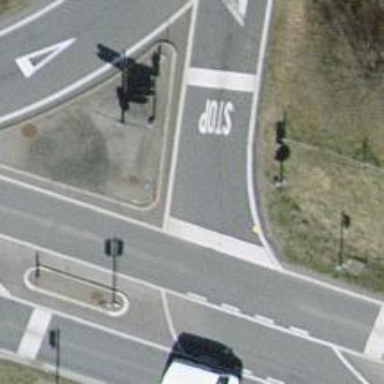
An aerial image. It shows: Road with traffic signals.